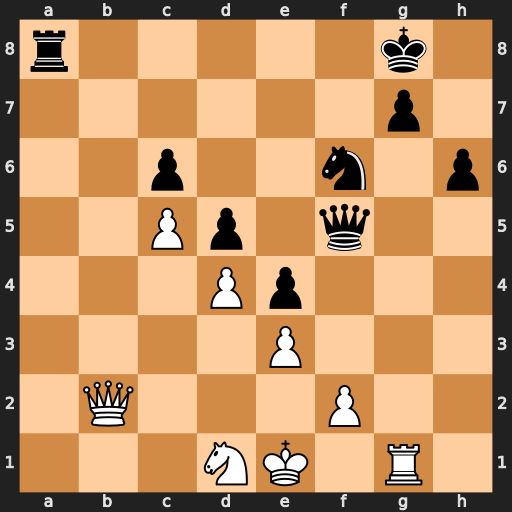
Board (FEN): r5k1/6p1/2p2n1p/2Pp1q2/3Pp3/4P3/1Q3P2/3NK1R1
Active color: w
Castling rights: -
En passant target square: -
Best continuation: Qb7 Qd7 Qxa8+